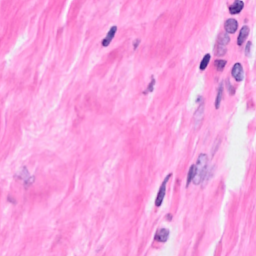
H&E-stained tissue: Breast